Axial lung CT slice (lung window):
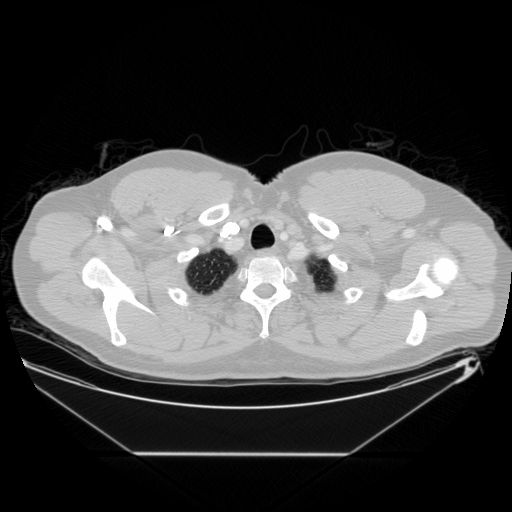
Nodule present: no